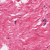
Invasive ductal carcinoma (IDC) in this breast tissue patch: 0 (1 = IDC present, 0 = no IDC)